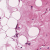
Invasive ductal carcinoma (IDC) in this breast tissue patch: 0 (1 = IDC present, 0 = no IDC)